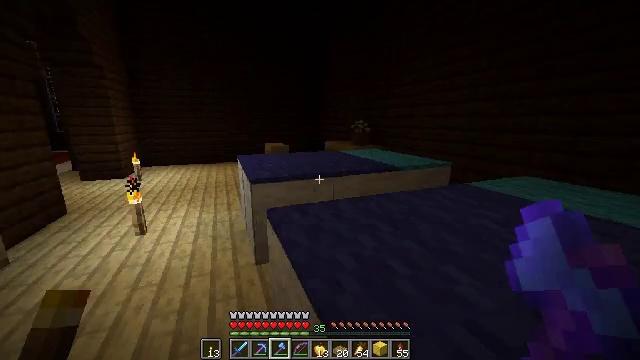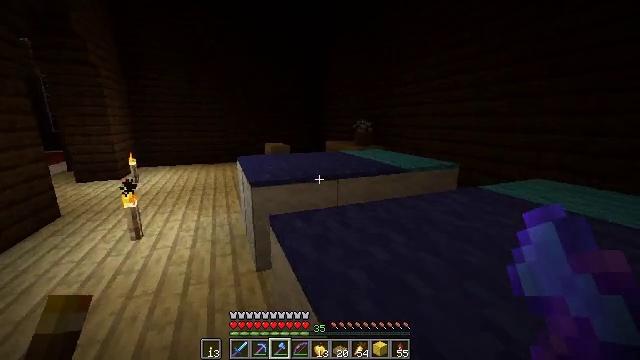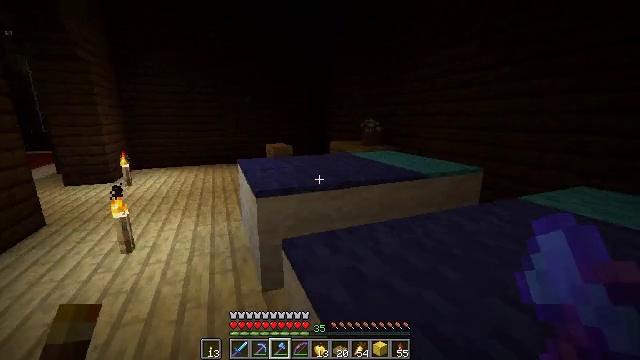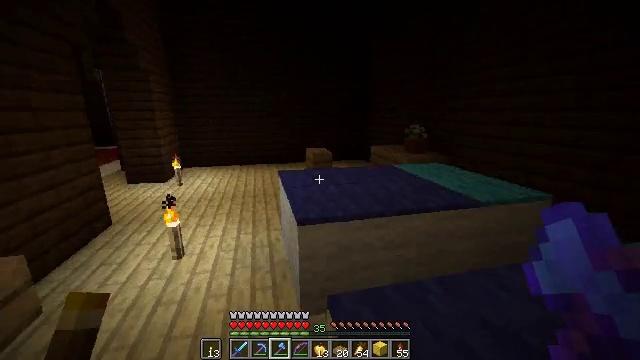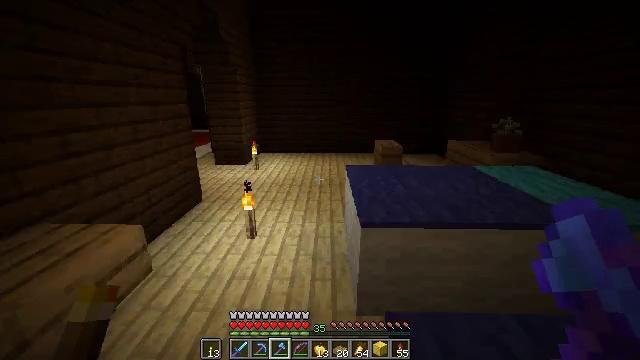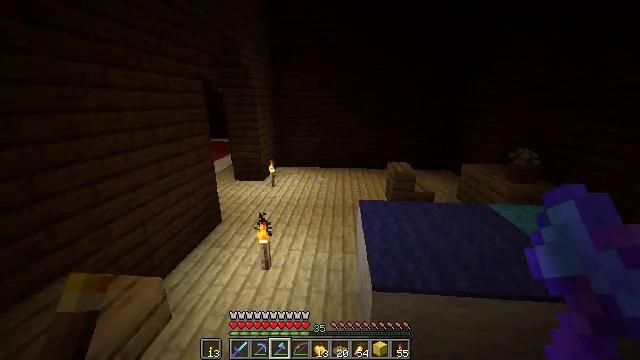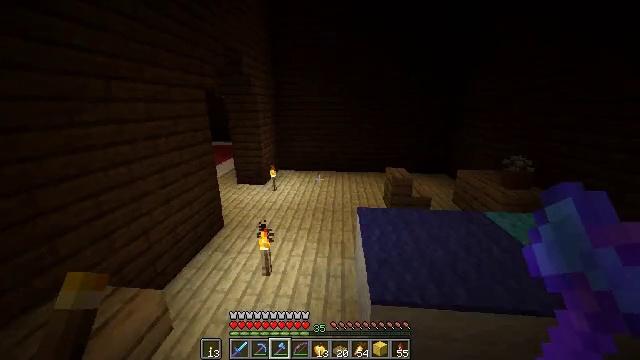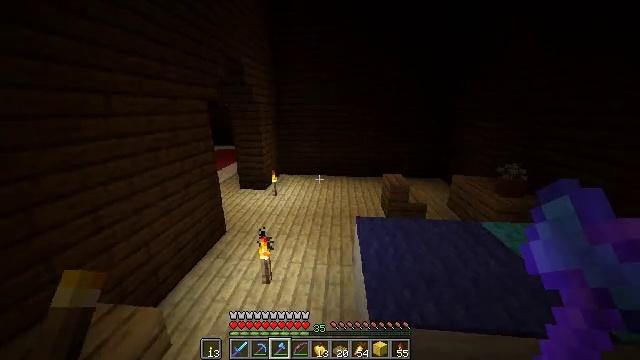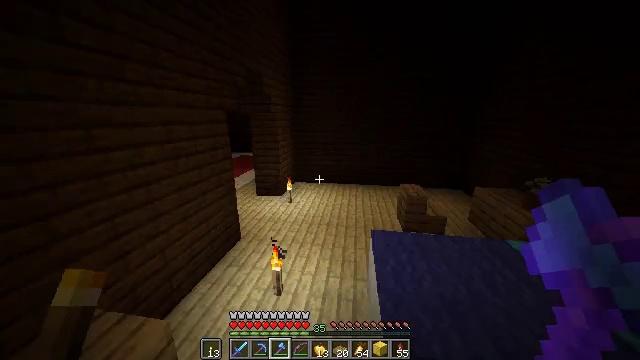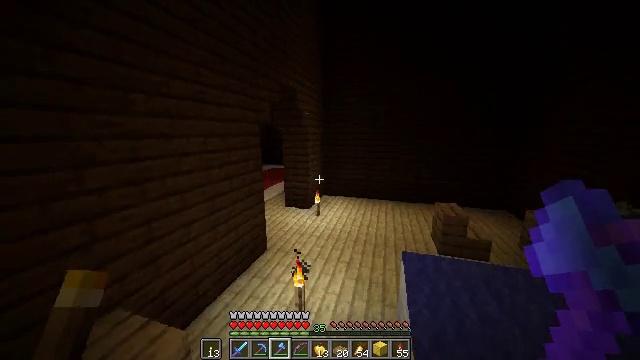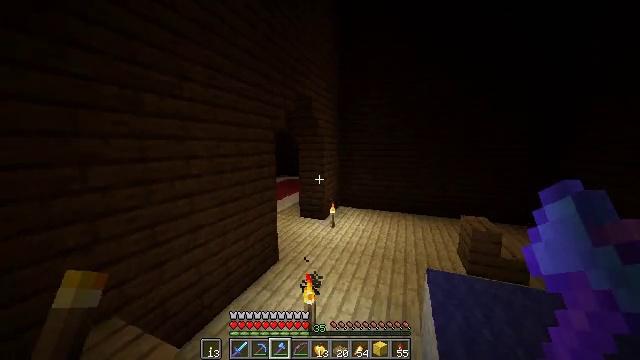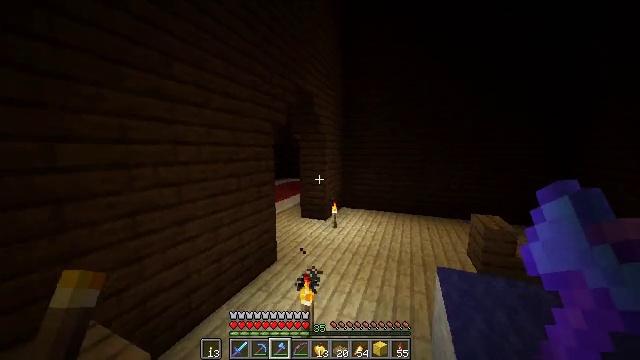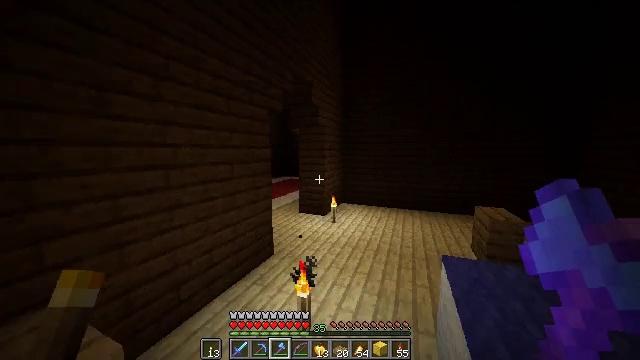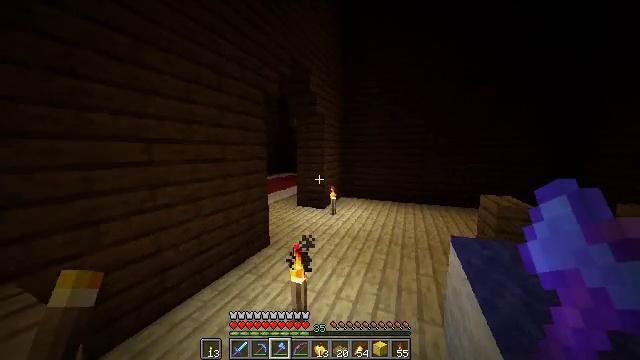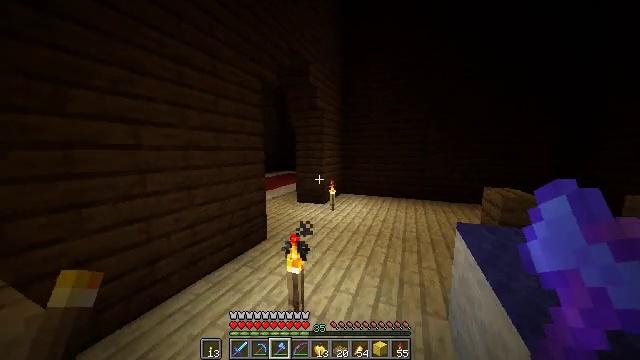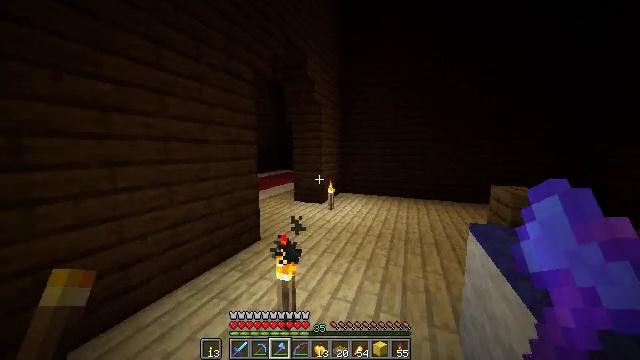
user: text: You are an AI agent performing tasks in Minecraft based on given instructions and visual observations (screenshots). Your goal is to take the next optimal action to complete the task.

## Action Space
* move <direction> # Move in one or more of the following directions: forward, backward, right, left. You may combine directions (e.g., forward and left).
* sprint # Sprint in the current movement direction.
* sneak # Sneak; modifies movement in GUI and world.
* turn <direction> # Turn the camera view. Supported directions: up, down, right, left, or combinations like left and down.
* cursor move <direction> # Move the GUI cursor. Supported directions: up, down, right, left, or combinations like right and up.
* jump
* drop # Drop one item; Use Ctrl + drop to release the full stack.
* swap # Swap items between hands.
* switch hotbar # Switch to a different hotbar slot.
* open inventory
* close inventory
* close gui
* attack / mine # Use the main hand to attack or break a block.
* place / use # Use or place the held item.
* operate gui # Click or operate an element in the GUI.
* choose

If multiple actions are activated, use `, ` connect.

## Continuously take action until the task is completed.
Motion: motion action
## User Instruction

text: Destroy the glass pane to clear a path.
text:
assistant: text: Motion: move forward, sprint
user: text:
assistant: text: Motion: move forward, sprint
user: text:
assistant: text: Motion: move forward, sprint, turn left and down, jump
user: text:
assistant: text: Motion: move forward, sprint, turn left and down, jump
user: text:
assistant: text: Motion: move forward, sprint, turn left, jump
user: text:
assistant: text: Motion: move forward, sprint, jump
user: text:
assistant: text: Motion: move forward, sprint, jump
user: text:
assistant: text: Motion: move forward, sprint, turn left and up, jump
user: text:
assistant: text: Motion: move forward, sprint, turn left and up, jump
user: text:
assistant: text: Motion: move forward, sprint, turn left and up, jump
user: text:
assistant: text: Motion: move forward, sprint, turn up, jump
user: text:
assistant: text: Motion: move forward, sprint, jump
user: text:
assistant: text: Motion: move forward, sprint, jump
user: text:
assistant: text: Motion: move forward, sprint, jump
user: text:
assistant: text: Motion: move forward, sprint, jump
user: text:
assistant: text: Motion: move forward, sprint, jump
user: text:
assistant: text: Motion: move forward, sprint, turn left and up, jump
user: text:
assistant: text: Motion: move forward, sprint, turn left and up, jump
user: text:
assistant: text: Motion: move forward, sprint, turn left and up, jump
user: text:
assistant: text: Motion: move forward, sprint, turn left, jump
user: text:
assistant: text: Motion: move forward, sprint, turn left, jump
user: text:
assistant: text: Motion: move forward, sprint, turn left, jump
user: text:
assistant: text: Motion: move forward, sprint, turn left, jump
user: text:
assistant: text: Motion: move forward, sprint, turn left, jump
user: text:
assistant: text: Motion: move forward, sprint
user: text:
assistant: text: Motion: move forward, sprint, turn left
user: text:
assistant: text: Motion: move forward, sprint
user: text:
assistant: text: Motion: move forward, sprint
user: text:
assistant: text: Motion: move forward, sprint
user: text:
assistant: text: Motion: move forward, sprint